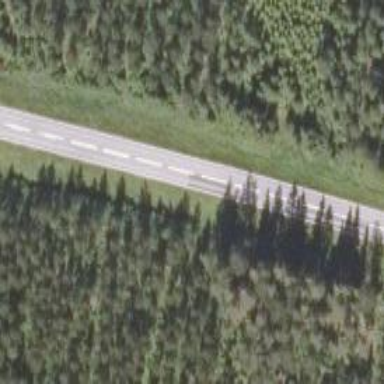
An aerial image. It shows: Secondary road.